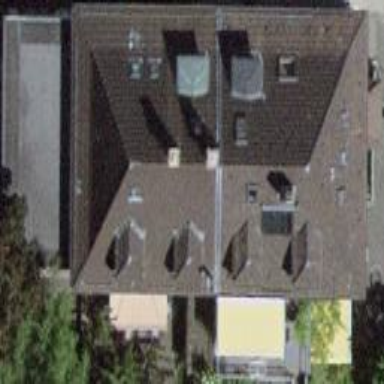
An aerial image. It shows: Semidetached house with hipped roof made of roof tiles.